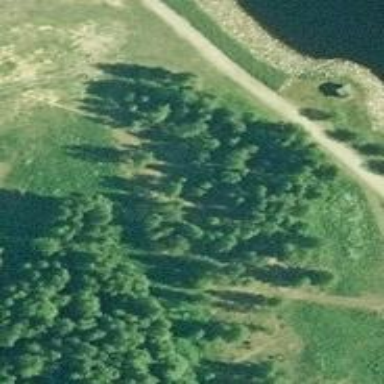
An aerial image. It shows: Path.